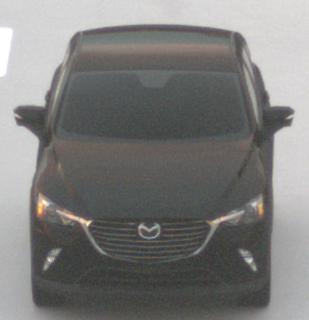
Make: Mazda
Model: CX-3 SKYACTIV-G 120
Detailed model: CX-3 (DK)
Model produced from: 2015/06
Model produced until: 2018/06
Doors: 5
Color: black
Road condition: dry road
Daytime: sunrise or sunset
Contrast: medium contrast